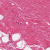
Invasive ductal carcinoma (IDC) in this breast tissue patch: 0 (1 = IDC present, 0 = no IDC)